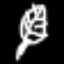
Label: leaf